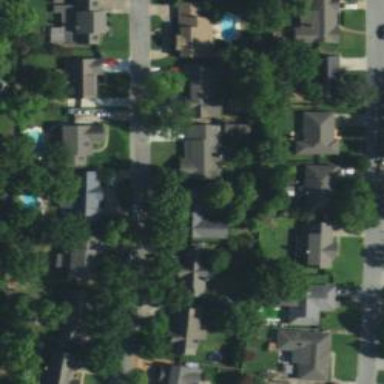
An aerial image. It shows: Residential road.